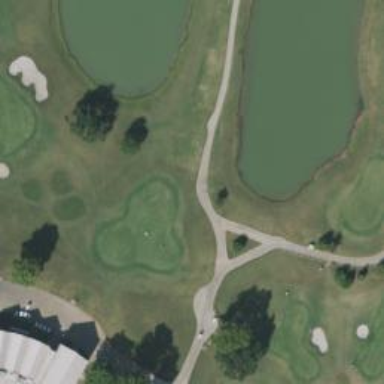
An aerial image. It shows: Golf tee.